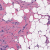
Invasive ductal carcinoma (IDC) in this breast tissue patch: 1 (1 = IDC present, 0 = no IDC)